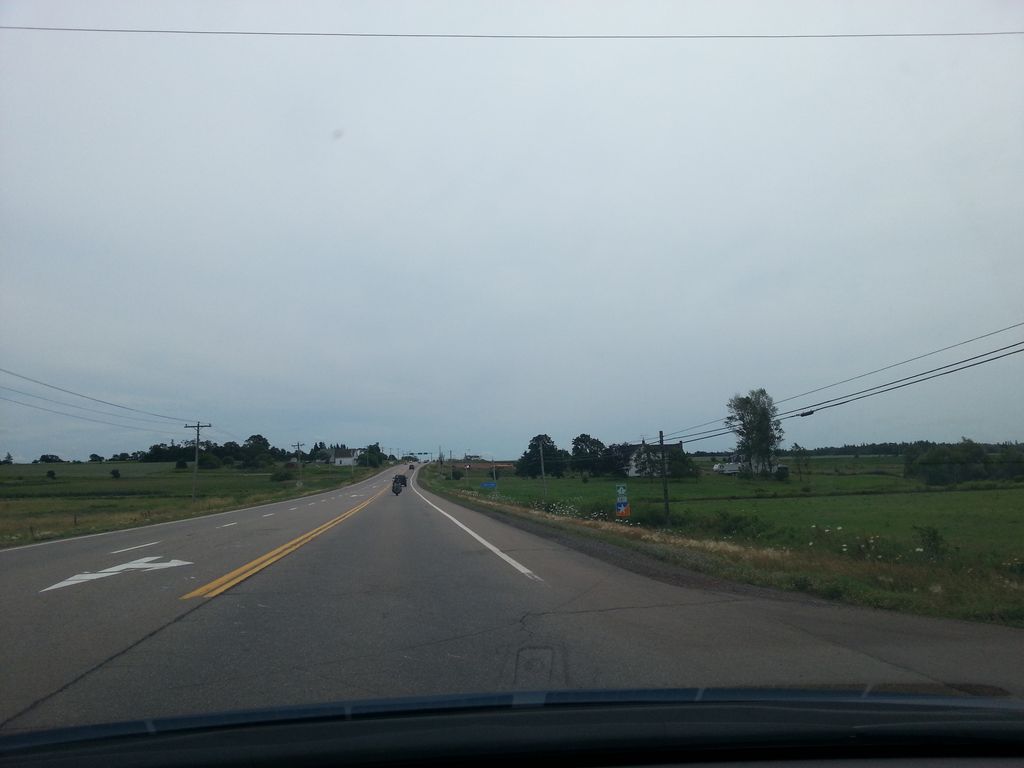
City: charlottetown